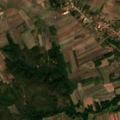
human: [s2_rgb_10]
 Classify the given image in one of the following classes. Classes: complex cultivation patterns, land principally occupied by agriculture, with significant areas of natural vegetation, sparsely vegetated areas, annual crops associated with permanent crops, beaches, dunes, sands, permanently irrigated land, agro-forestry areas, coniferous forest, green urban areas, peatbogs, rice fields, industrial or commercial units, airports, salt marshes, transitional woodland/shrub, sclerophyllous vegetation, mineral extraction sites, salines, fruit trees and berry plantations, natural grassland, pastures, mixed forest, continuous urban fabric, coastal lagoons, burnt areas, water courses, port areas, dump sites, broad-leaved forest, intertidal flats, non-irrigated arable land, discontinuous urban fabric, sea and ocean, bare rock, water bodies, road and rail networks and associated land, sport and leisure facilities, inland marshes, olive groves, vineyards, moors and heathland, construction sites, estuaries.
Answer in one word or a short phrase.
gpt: non-irrigated arable land, complex cultivation patterns, land principally occupied by agriculture, with significant areas of natural vegetation, broad-leaved forest, transitional woodland/shrub